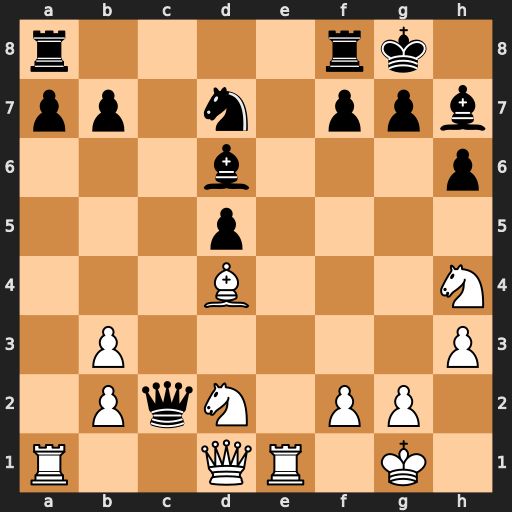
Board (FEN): r4rk1/pp1n1ppb/3b3p/3p4/3B3N/1P5P/1PqN1PP1/R2QR1K1
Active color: w
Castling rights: -
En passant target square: -
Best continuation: Qg4 Ne5 Rxe5 Bxe5 Bxe5